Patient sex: M
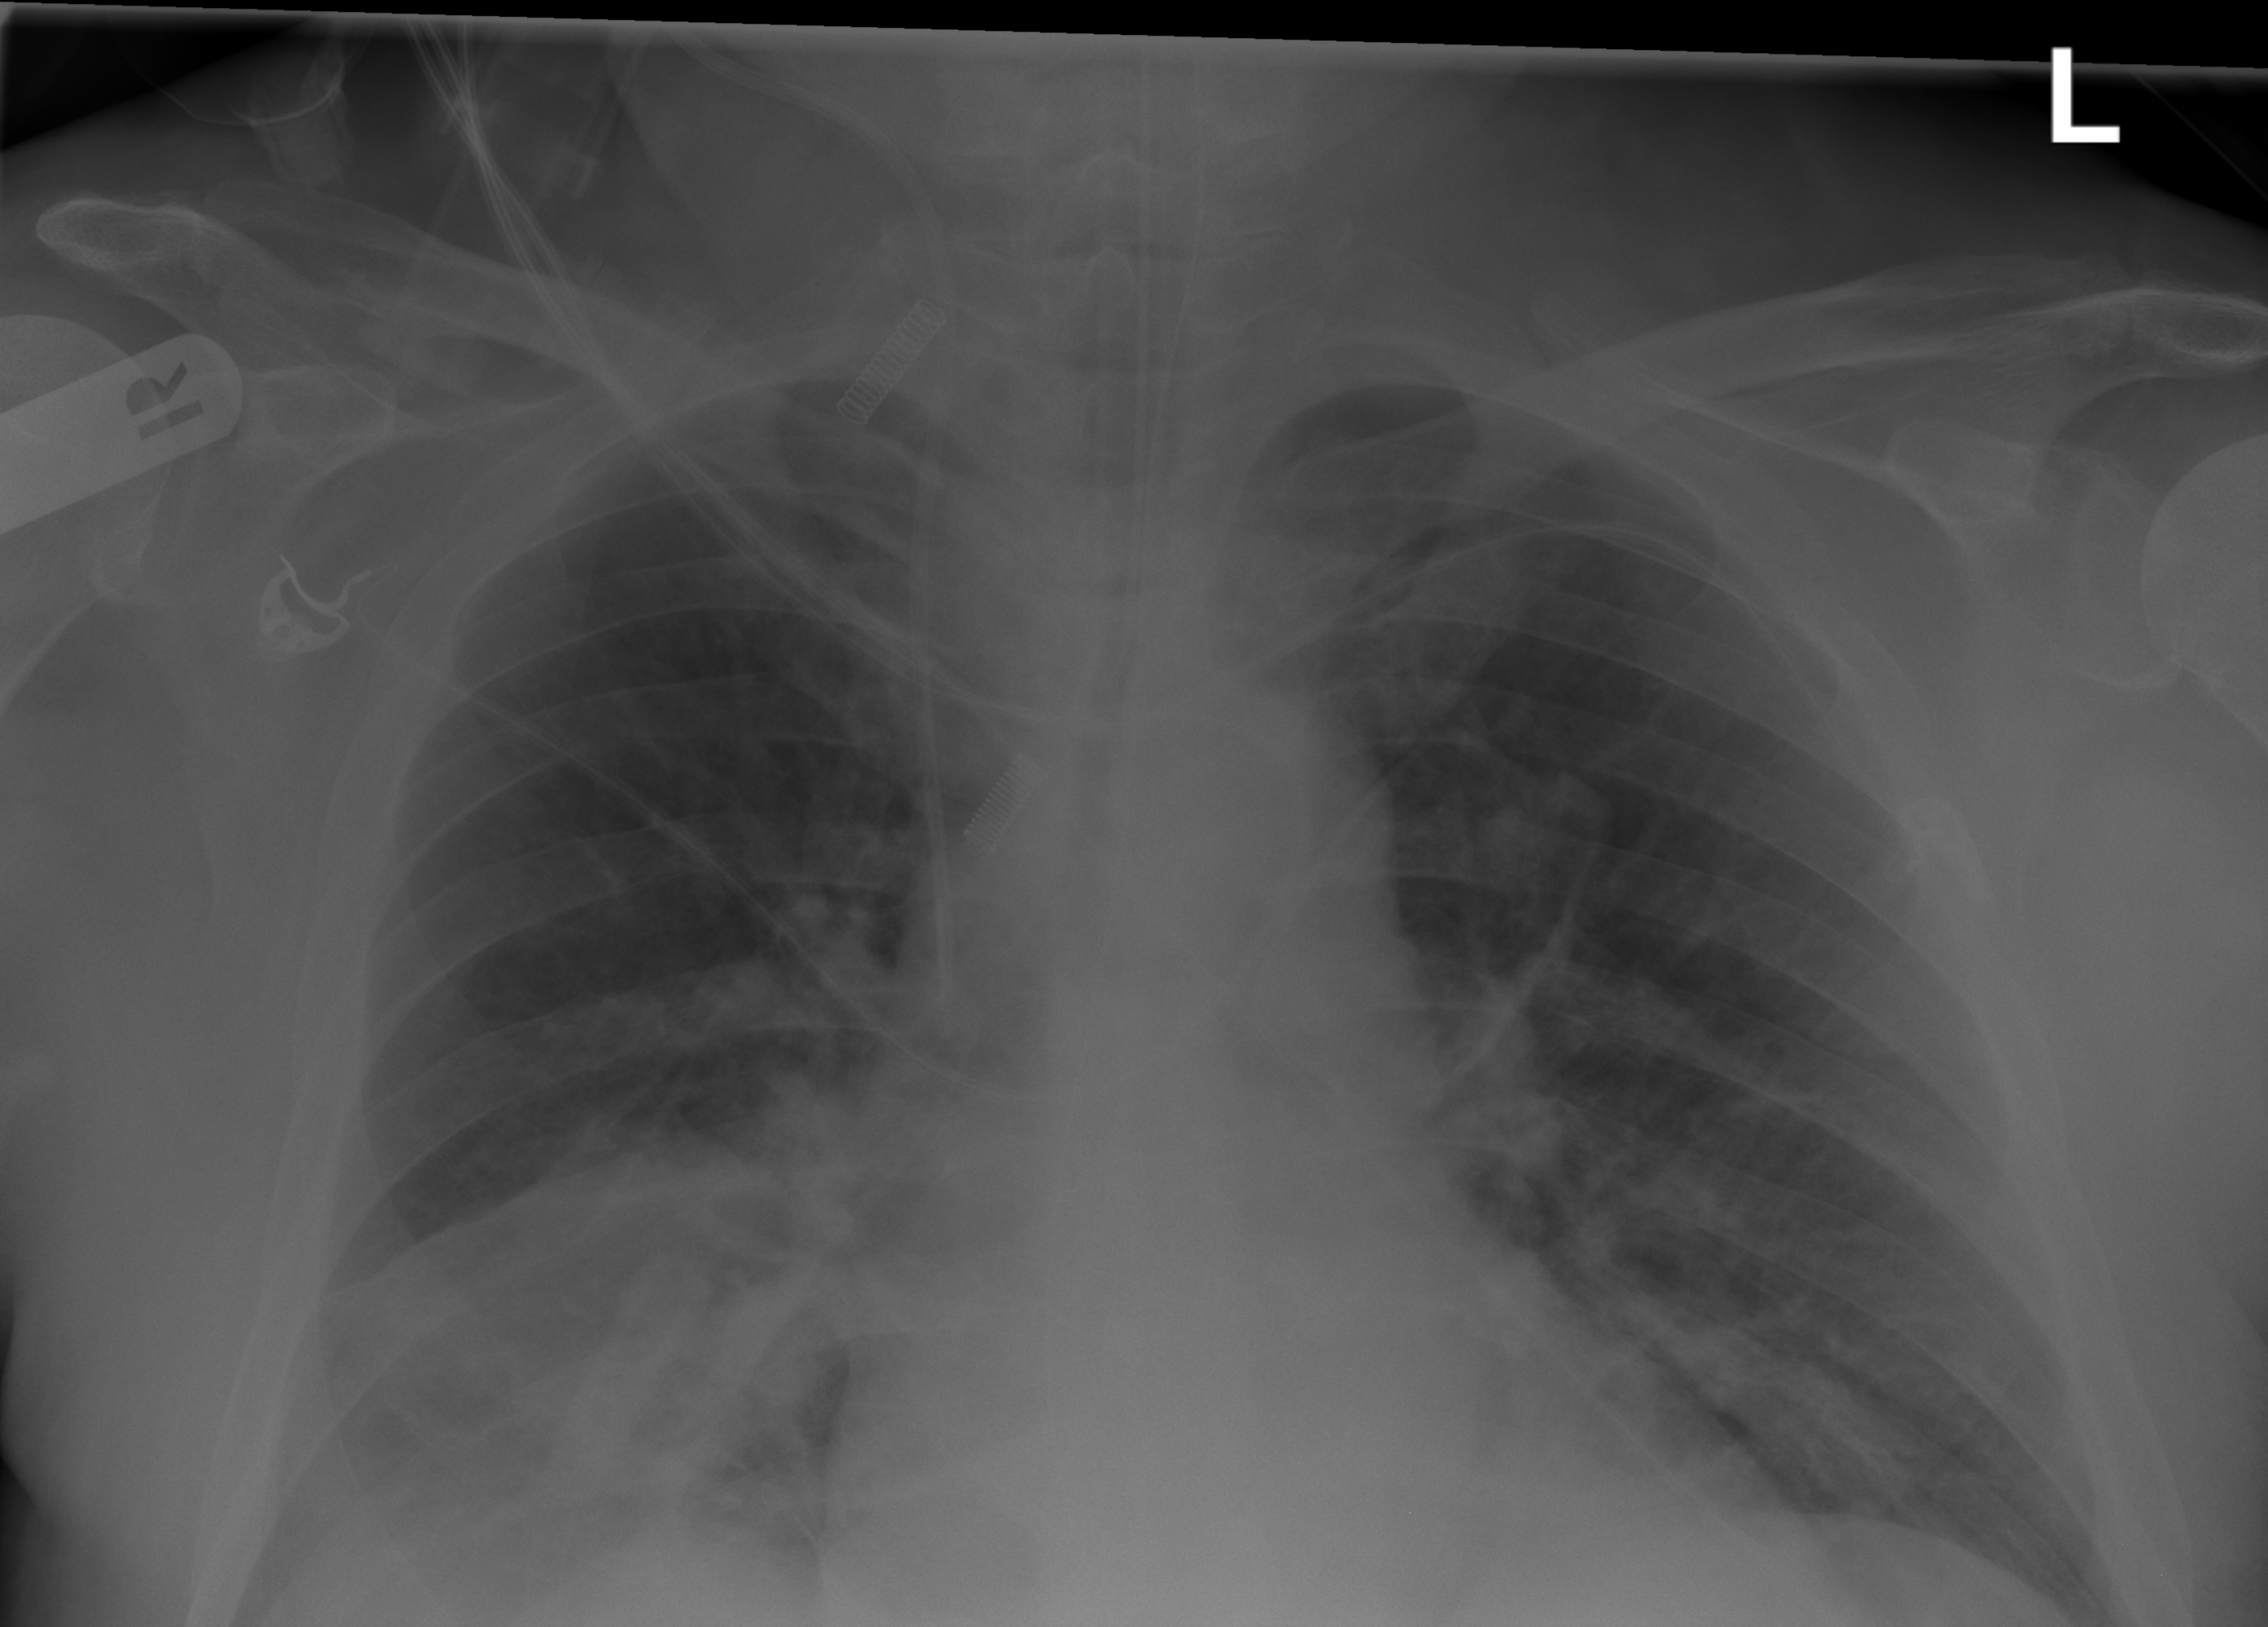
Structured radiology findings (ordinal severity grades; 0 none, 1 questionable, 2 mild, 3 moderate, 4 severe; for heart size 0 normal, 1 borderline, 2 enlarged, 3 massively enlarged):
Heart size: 1
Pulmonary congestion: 0
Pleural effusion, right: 2
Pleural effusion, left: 0
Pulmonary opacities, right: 2
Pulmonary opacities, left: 2
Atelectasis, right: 2
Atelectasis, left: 0